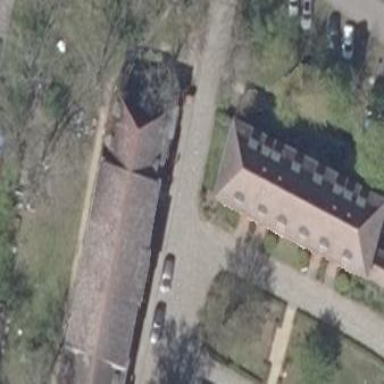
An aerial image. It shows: Residential building with hipped roof covered in red roof tiles.